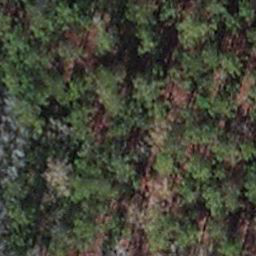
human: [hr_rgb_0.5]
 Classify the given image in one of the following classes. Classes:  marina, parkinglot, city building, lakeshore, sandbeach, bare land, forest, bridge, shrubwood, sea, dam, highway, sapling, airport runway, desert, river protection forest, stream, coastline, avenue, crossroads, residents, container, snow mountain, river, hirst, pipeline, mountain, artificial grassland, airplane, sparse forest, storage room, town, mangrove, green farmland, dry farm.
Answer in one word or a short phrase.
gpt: sapling